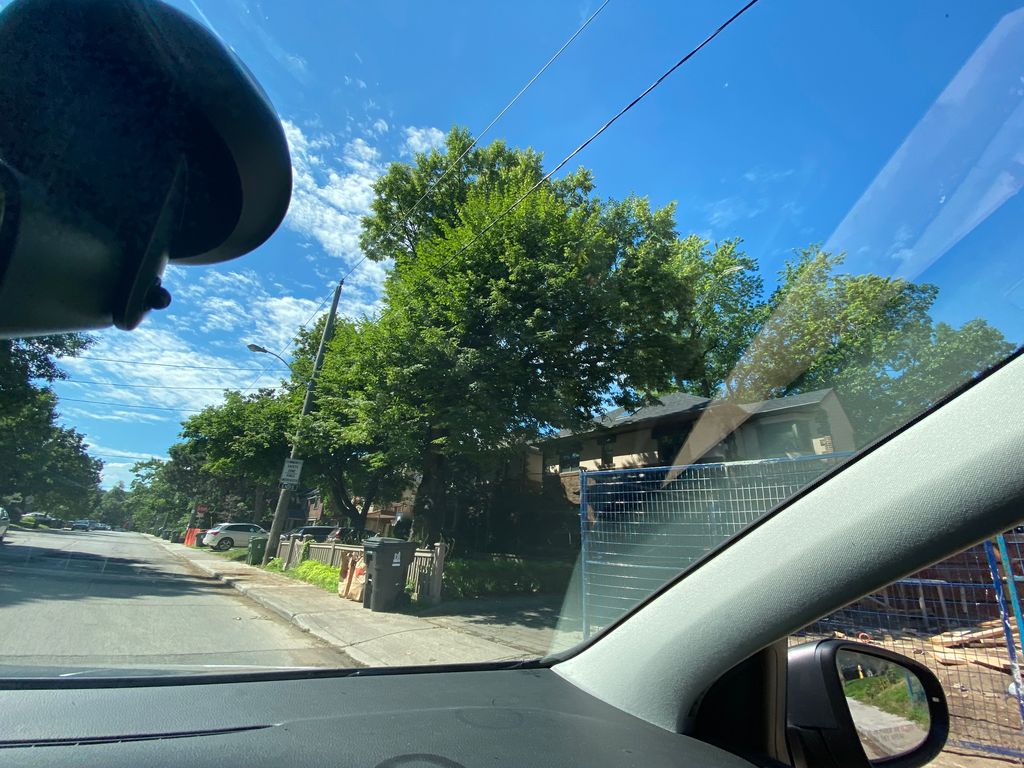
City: toronto